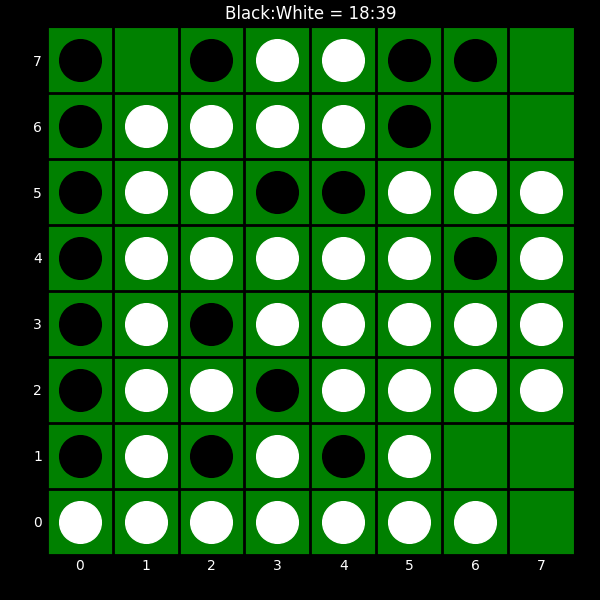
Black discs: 18
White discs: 39